Question: I want a pdf tool to unite half pdf page with the other half pdf page
Like this:

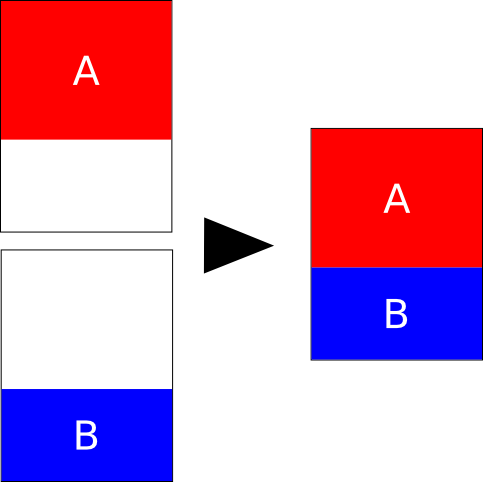
Answer: You can look at the pdfunite utility. I don't know if it will be able to delete that whitespace like in your example or not.
From the man page example:
'pdfunite sample1.pdf sample2.pdf sample.pdf'
If you are ok with it being rasterized you can use imagemagick as indicated by @tomas and @tiktok answers here: <URL>